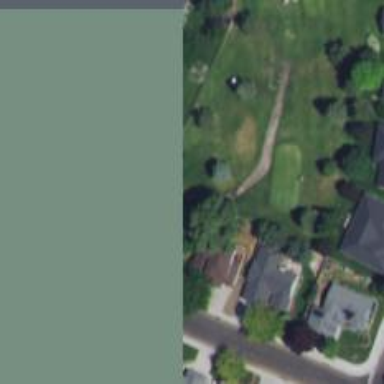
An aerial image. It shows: Service road designated as golf cart path.